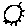
Label: sun